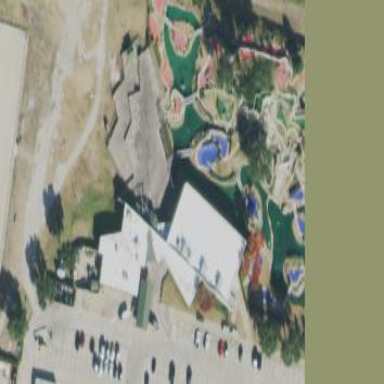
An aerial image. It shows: Miniature golf course.